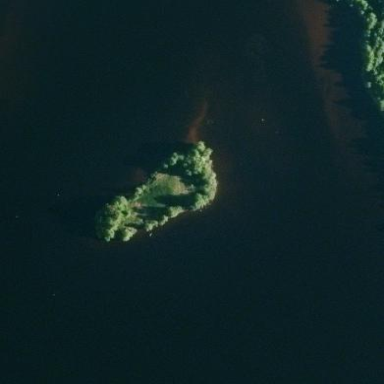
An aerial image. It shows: Islet.